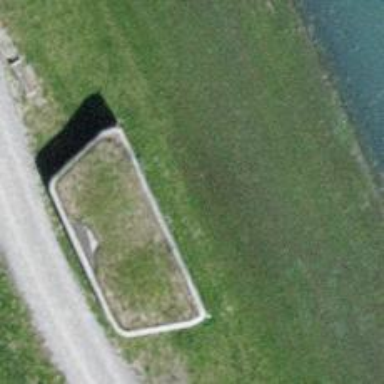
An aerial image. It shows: Military bunker for protection and defense.